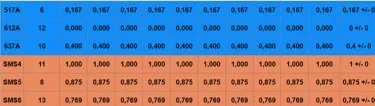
Summary of the results for the CE1, using KNN. (B) Detailed performance for the young female subgroup.
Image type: chart (chart)